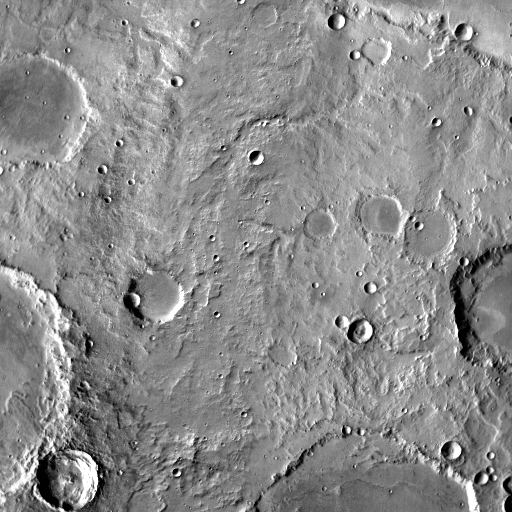
Crater classes present: Background, Other, Layered, Buried, Secondary